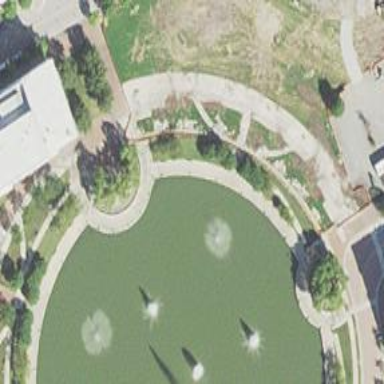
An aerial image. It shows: Dock located along the waterway.